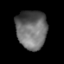
Tissue: lung
Cell type: T cells
Senescence score: 0.2436
Nuclear area (px): 1166
Mean DAPI intensity: 106.685